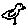
Label: bird